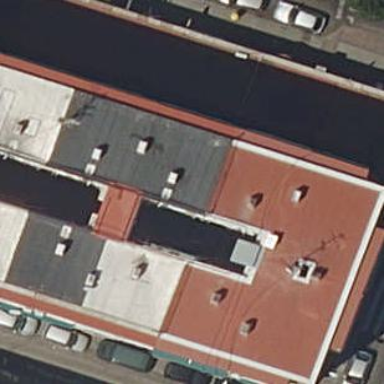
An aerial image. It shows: Commercial building.